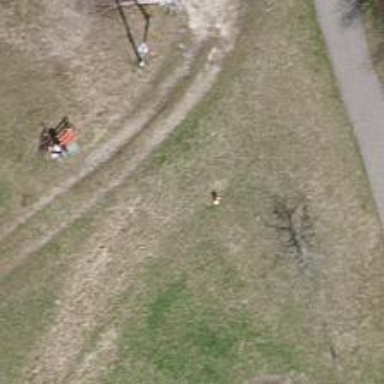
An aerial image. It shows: Bench.